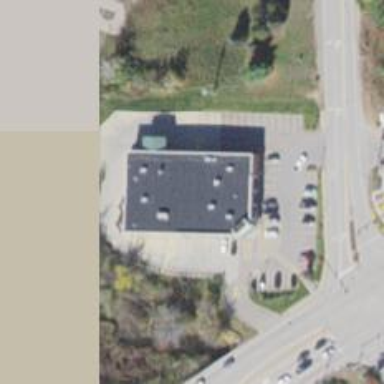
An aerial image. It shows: Pharmacy providing healthcare services.